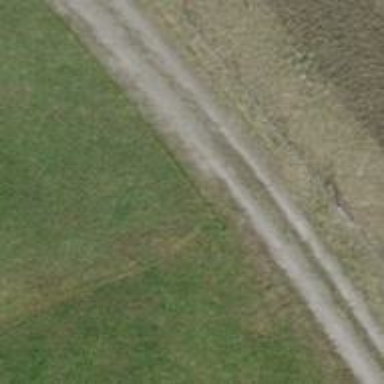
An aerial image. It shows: Dirt track road with grade 4 track type.